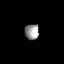
Tissue: lung
Cell type: Others
Senescence score: 0.5671
Nuclear area (px): 221
Mean DAPI intensity: 147.176